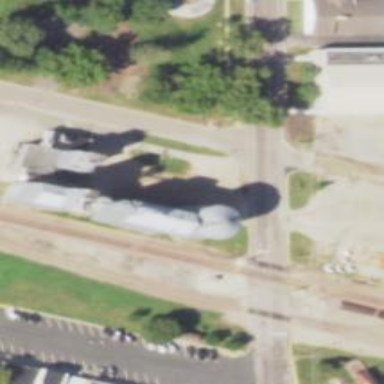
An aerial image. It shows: Silo.